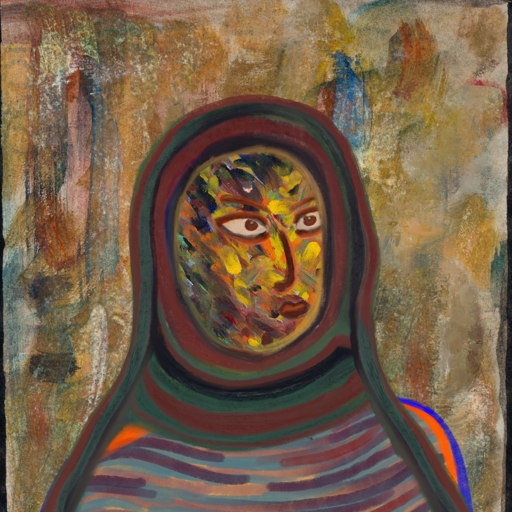
Background: Pipe, Head And Neck Side: An_Impression, Face Side: Roy_Bahadur, Bust: Experience, Hair Side: Blank, Head Accessory: After_Raid_Scarf, Second Necklace: Blank, Necklace: Blank, Baby: Blank